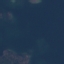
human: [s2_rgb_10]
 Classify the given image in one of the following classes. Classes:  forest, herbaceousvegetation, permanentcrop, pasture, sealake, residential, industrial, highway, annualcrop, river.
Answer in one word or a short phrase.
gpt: SeaLake